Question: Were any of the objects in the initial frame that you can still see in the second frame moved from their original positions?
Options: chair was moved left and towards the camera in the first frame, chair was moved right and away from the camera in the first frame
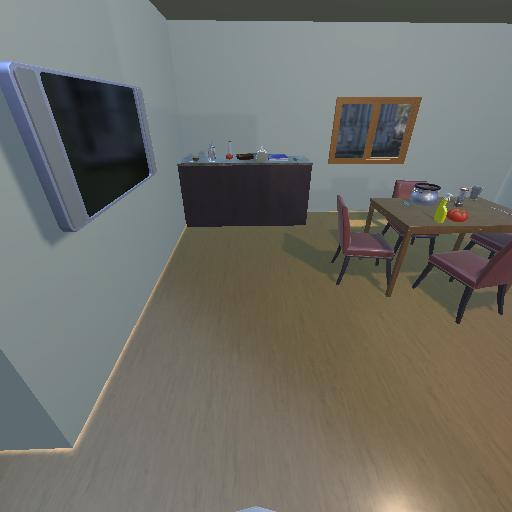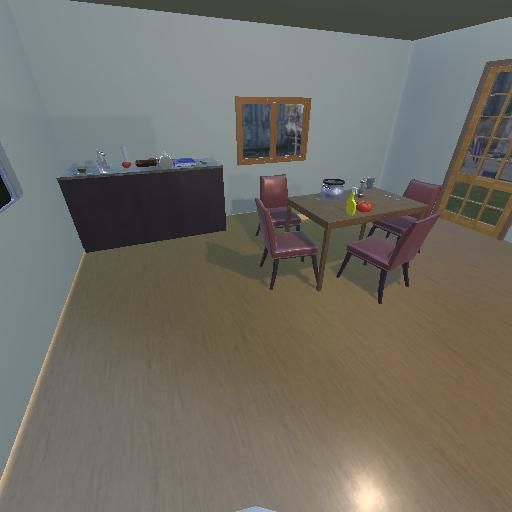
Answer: chair was moved left and towards the camera in the first frame